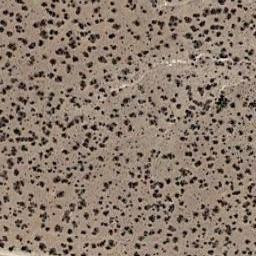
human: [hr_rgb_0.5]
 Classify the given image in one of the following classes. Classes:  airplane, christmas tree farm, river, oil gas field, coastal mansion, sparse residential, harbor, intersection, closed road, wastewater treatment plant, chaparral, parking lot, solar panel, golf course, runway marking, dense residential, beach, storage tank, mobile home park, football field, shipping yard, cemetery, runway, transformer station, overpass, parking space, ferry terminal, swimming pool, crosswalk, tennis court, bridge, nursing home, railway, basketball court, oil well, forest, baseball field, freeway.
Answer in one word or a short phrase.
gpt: chaparral